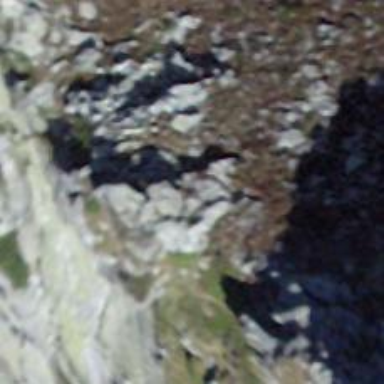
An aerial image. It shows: Arete in nature.